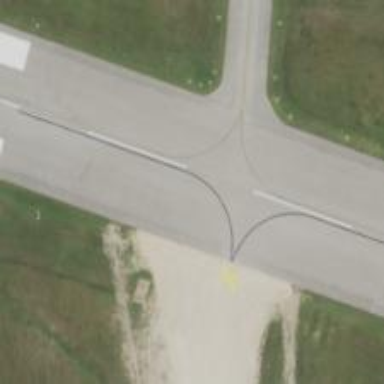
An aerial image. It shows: View of taxiway at the airport.